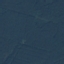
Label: Forest